Interaction volume radius: 5 \u00c5
Interaction volume height: 10 \u00c5
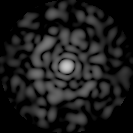
Disorder parameter: 0.8059